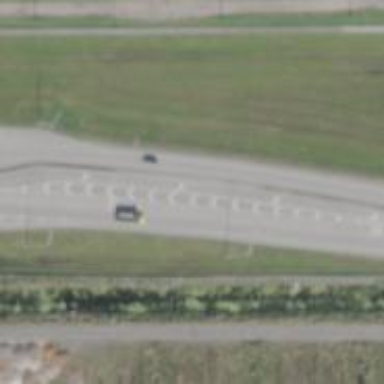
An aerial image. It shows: Asphalt road classified as primary highway.